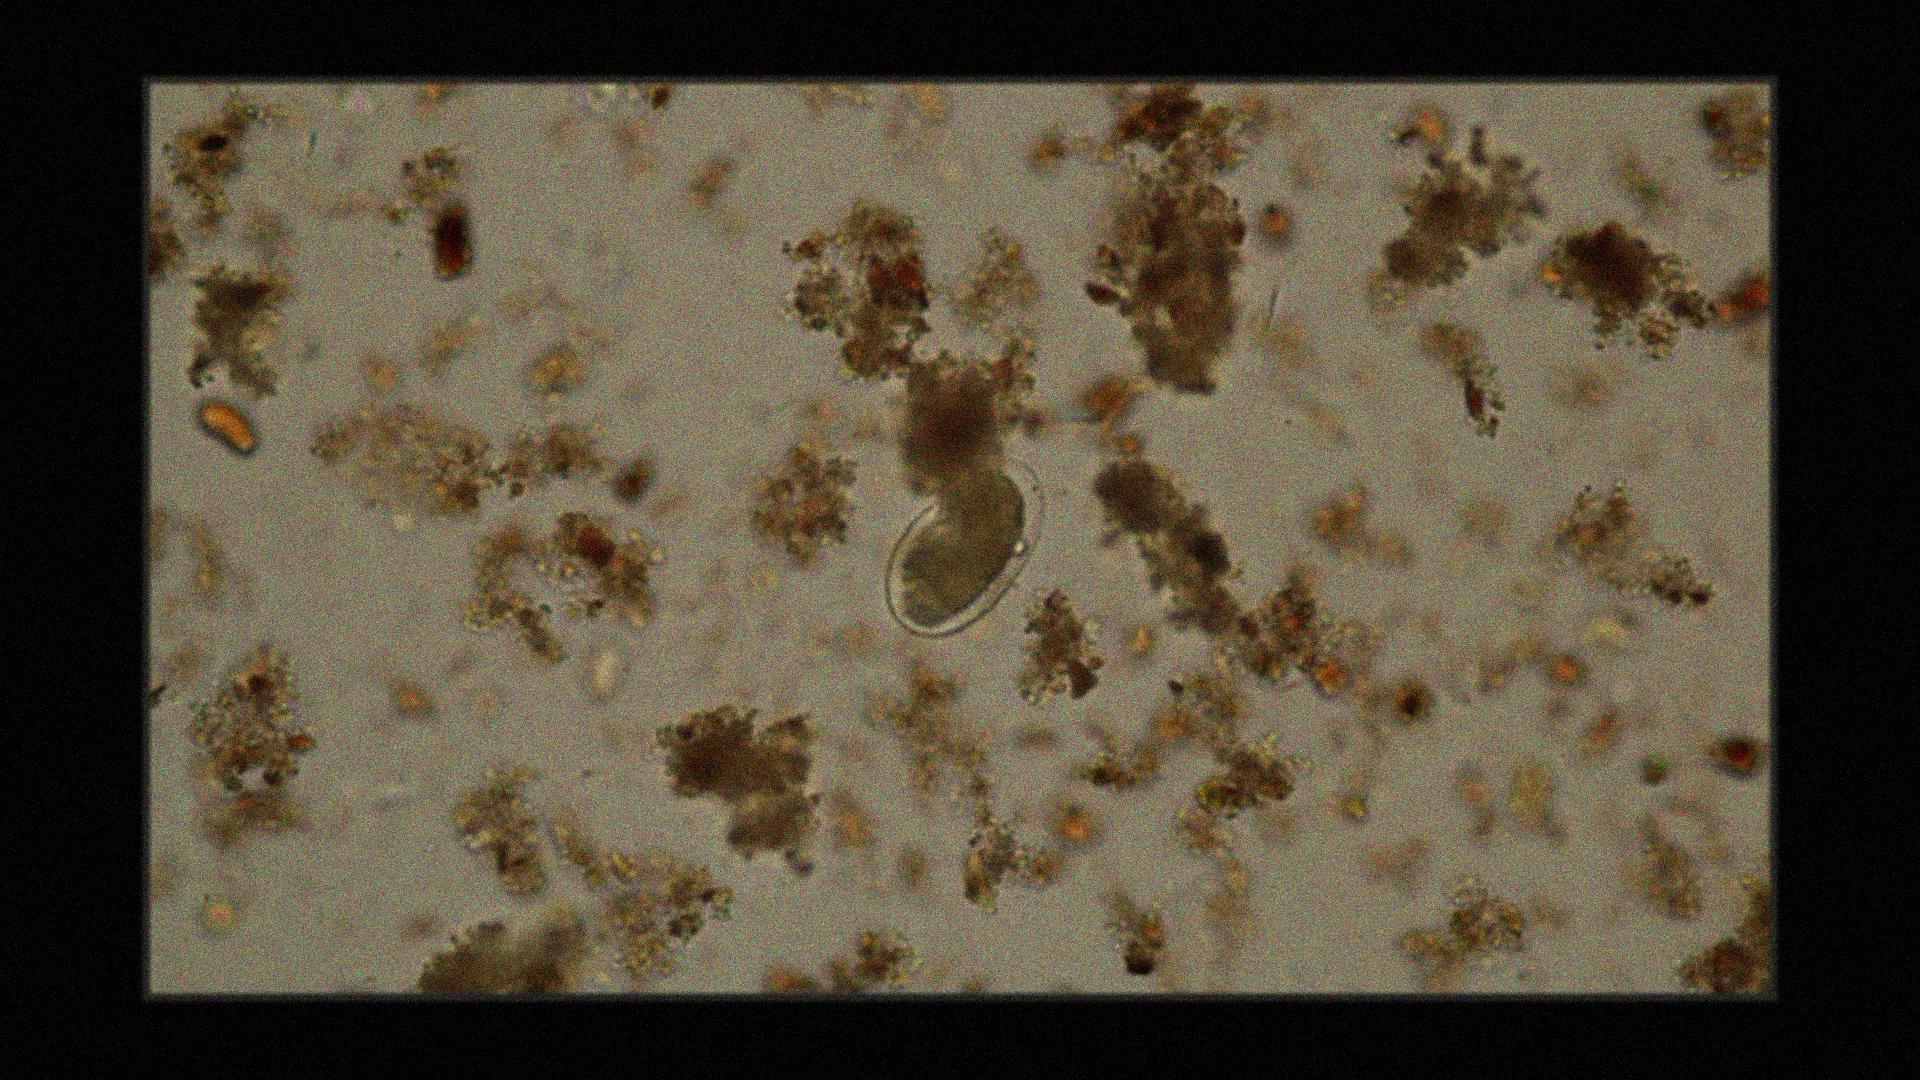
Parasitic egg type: Hookworm egg